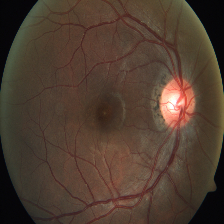
Diabetic retinopathy grade: Severe